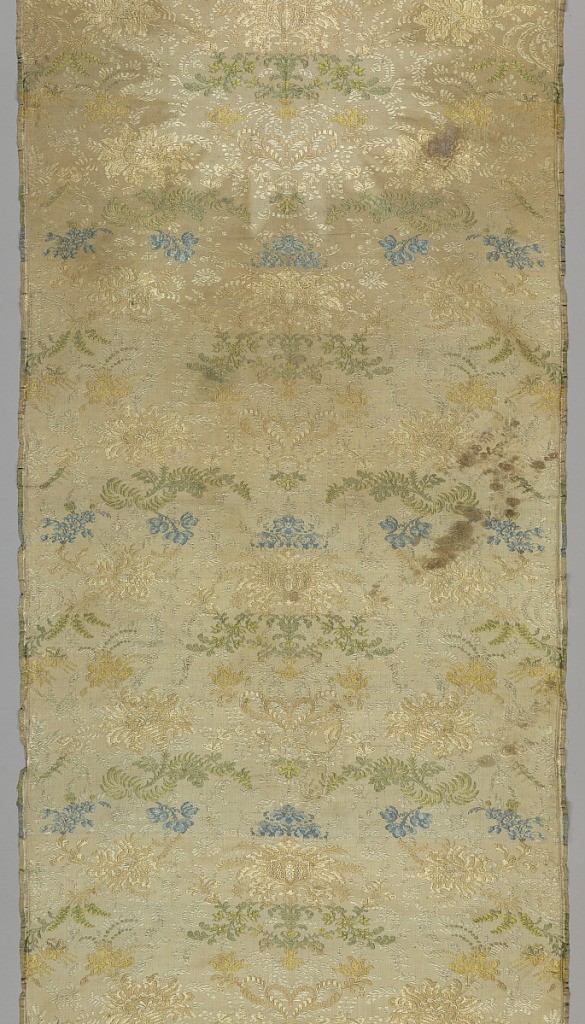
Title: Textile
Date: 18th century
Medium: silk Technique: plain compound weave
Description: Three lengths of a cream-colored, weft-ribbed cloth with a feathery, symmetrical design of a central floral motif in curving sprays at the side. In shades of green, blue, yellow, light orange, and white loose floss floats.